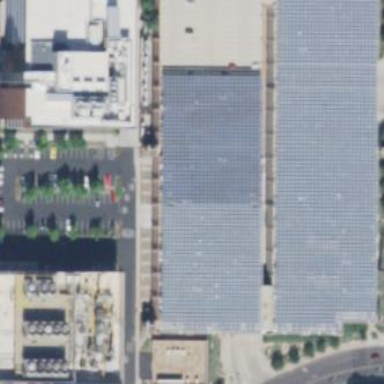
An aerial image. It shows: Solar photovoltaic panel generator located on building's roof.